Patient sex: M
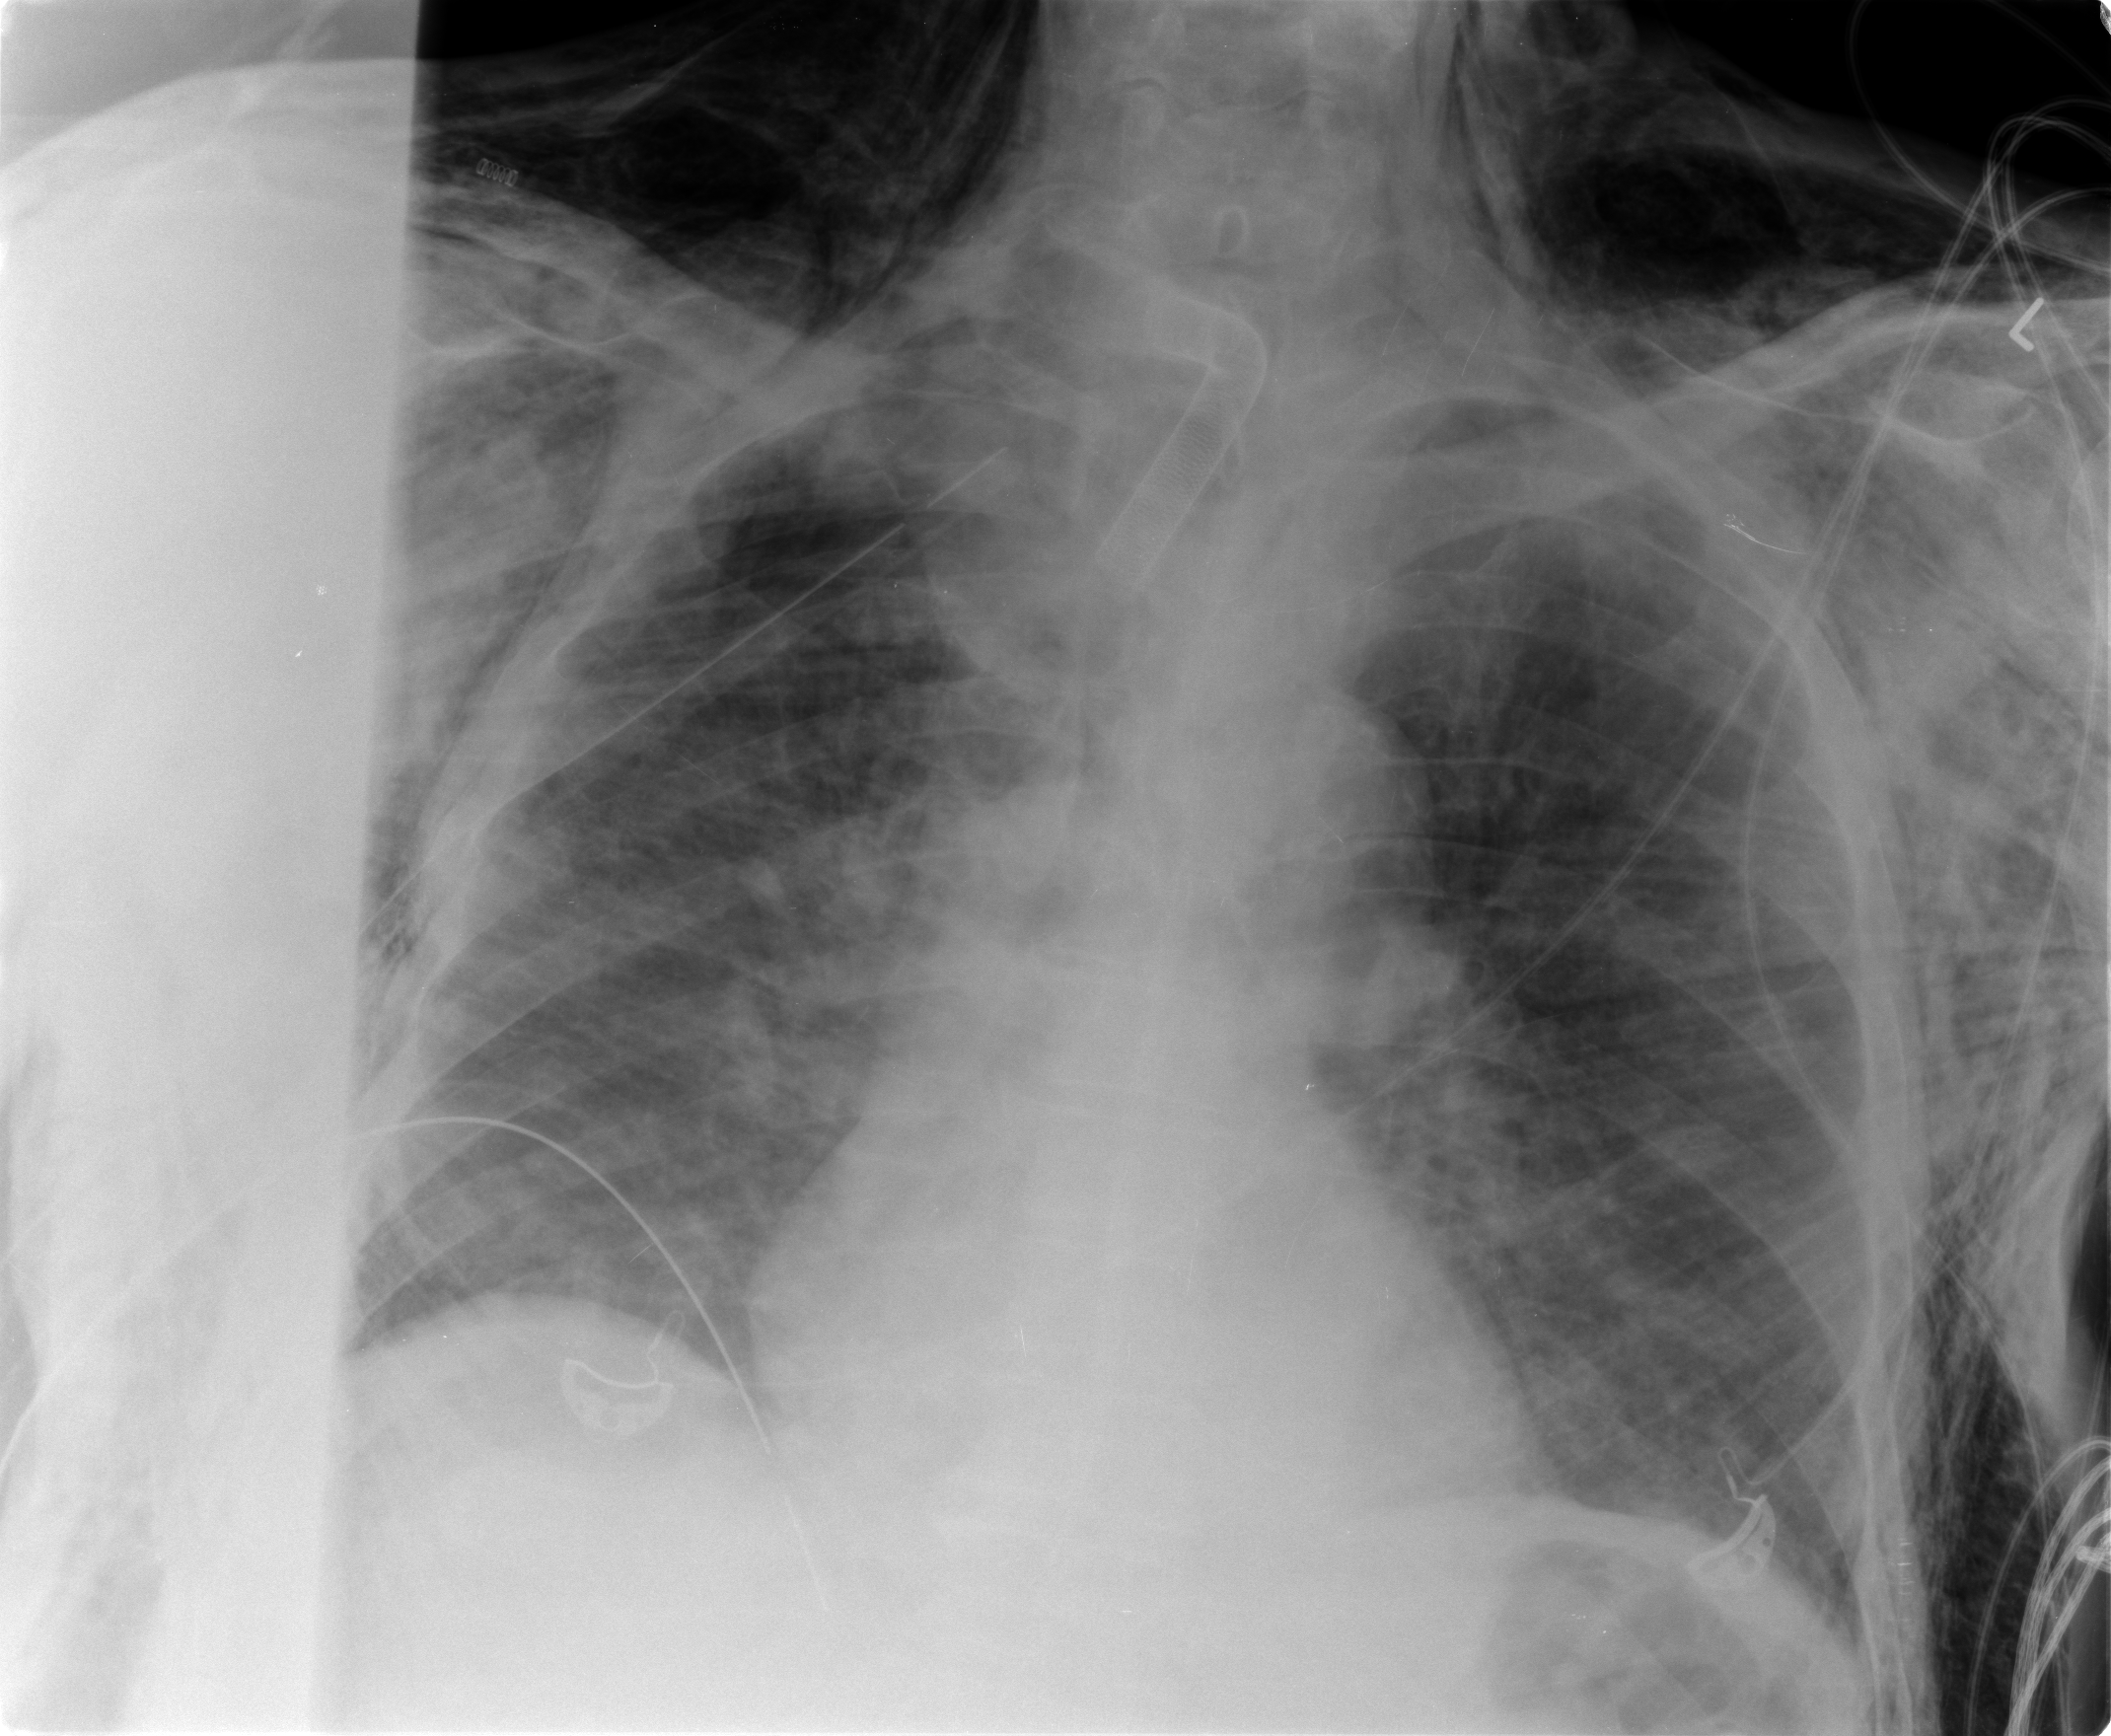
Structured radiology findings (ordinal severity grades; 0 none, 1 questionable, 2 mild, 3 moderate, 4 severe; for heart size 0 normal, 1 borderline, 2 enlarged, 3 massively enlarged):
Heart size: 0
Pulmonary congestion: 2
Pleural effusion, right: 0
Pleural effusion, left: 0
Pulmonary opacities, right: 0
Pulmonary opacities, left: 0
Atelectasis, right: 2
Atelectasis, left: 2